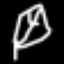
Label: leaf